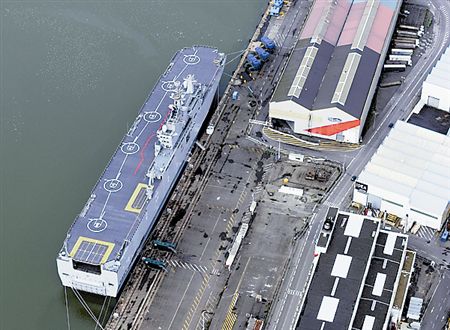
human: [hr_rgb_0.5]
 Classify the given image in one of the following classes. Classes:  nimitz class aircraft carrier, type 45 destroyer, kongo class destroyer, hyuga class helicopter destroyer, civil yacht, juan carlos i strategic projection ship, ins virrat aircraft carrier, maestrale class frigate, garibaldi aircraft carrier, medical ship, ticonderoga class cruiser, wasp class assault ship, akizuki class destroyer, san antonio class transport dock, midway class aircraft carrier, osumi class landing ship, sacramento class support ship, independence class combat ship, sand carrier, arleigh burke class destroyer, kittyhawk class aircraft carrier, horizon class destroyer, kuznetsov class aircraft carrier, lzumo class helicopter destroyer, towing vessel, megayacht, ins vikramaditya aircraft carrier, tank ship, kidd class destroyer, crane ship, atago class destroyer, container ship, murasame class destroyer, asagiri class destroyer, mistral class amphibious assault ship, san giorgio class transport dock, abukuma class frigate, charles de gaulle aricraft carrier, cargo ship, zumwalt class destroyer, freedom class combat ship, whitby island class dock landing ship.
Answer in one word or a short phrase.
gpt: Mistral class amphibious assault ship